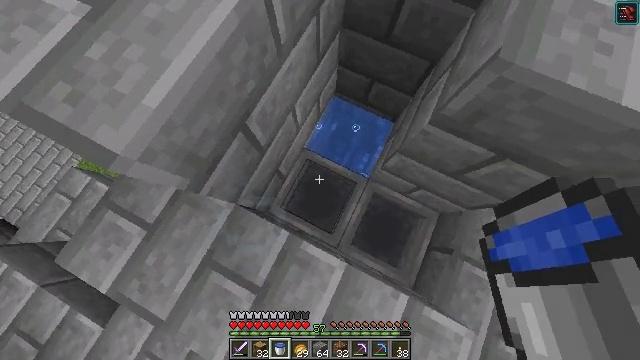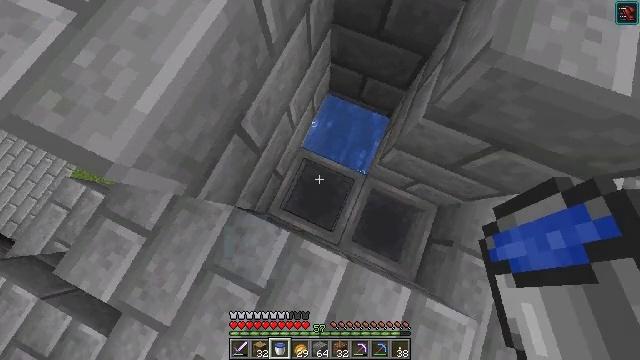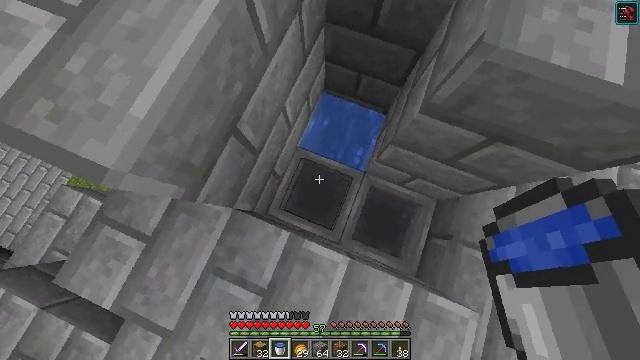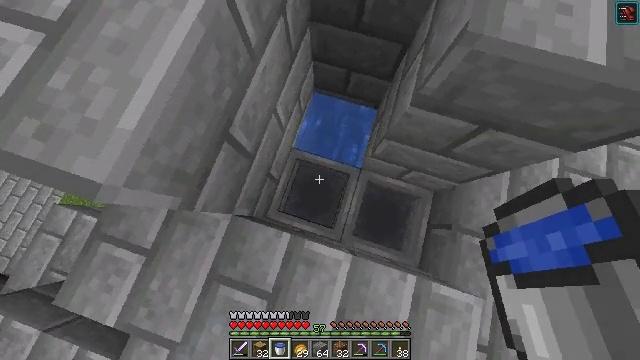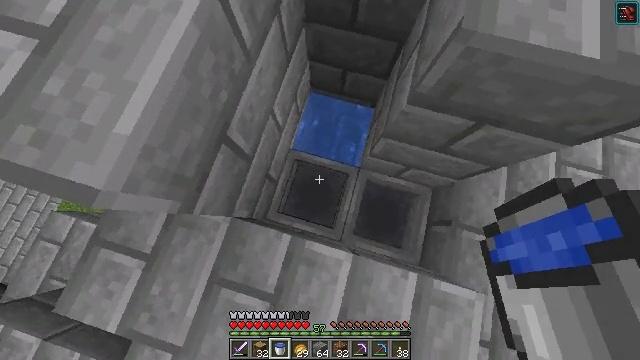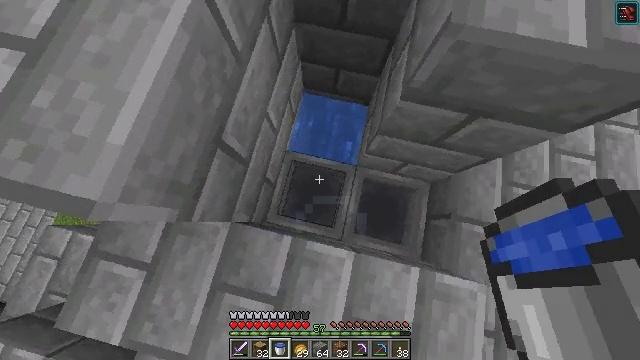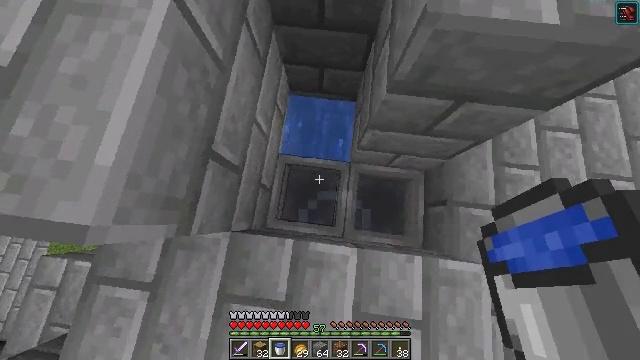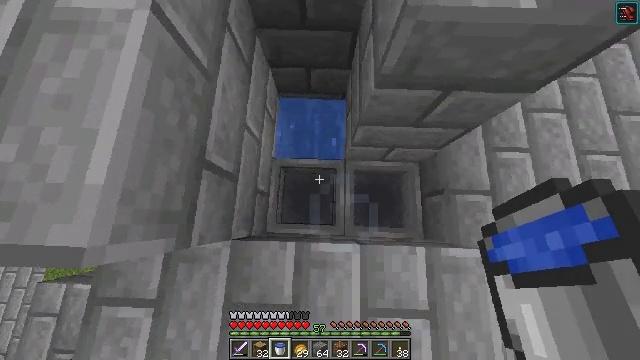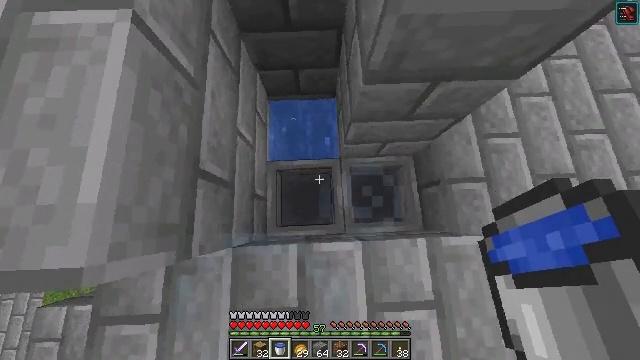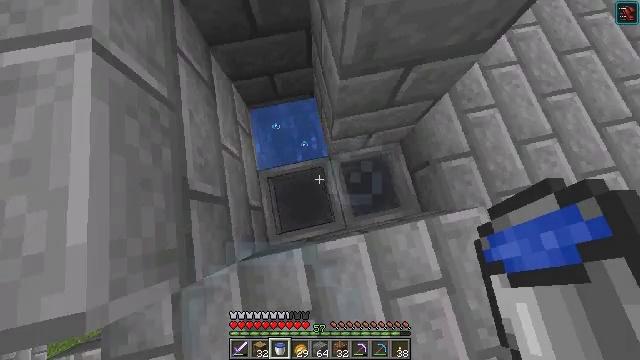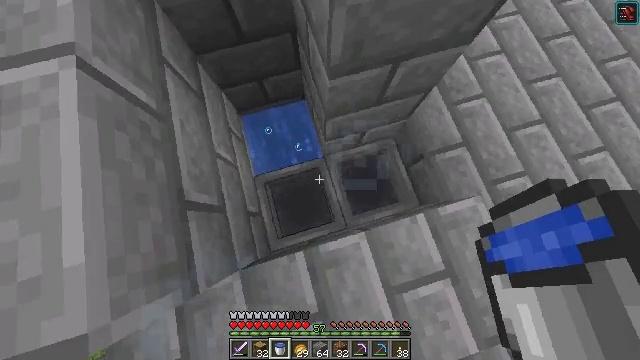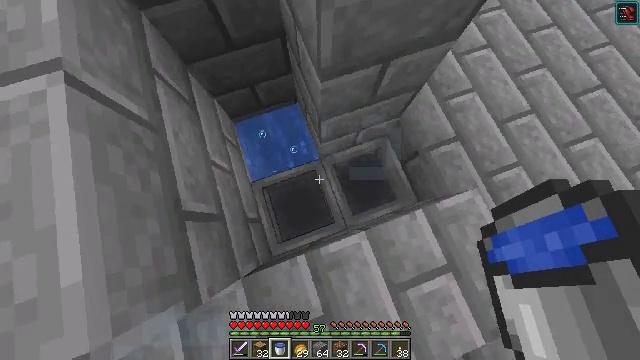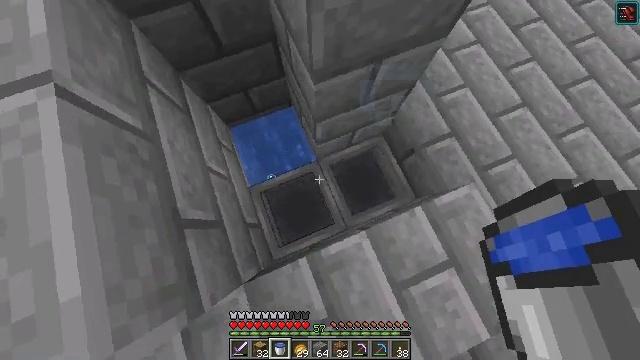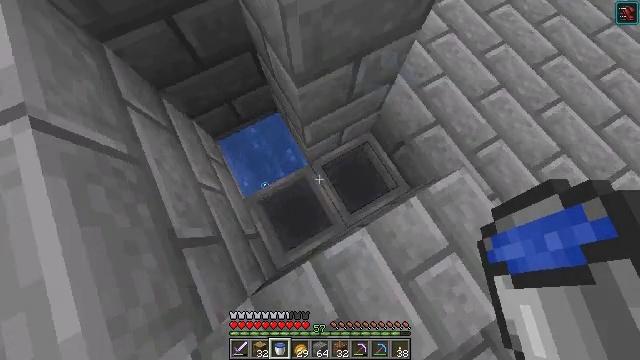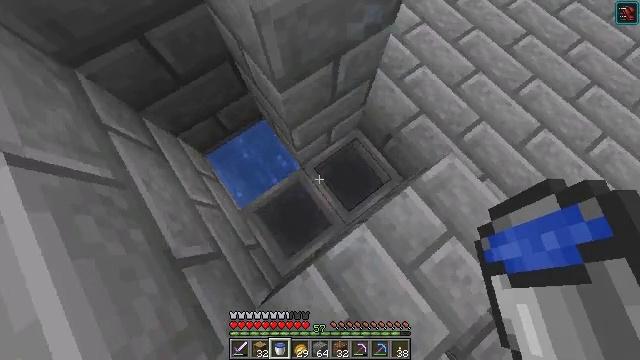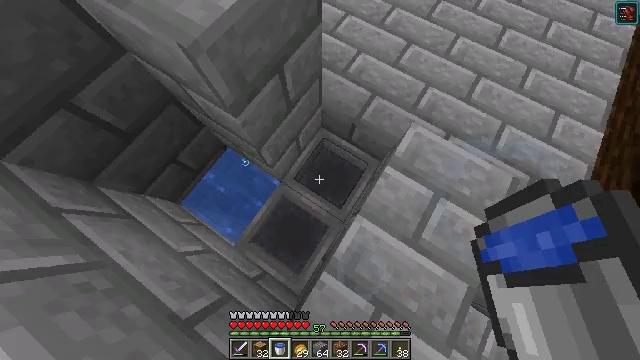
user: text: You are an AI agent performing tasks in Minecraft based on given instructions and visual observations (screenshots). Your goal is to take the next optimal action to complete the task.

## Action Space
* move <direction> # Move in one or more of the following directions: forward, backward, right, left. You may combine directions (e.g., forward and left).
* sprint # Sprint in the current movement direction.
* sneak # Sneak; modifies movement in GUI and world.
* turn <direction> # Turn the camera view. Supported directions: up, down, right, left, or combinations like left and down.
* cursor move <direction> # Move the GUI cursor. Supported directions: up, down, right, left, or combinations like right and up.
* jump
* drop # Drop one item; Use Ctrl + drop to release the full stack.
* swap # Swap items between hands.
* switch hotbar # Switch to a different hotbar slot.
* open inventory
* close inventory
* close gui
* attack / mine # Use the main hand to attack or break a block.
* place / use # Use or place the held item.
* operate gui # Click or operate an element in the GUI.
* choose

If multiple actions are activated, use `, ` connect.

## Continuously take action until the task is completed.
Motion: motion action
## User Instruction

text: Harvest the hopper from its place.
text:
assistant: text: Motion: turn right
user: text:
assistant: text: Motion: turn right
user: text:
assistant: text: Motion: turn right
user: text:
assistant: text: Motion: turn right
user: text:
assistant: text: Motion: turn right
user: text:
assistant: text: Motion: turn right
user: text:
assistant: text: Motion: turn right
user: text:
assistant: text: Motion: turn right
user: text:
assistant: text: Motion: turn right
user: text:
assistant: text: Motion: turn right
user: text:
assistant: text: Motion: turn right
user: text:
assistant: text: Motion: turn right
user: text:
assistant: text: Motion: turn right
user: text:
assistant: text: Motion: turn right
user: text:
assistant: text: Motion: turn right and up
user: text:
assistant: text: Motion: turn right
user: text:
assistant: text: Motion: turn right
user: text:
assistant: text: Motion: turn right
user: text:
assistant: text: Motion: turn right and up
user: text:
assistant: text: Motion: turn right and up
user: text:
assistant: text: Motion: turn right
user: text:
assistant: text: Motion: turn right
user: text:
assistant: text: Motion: turn right
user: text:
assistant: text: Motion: turn right
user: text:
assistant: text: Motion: no_op
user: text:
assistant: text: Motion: turn right
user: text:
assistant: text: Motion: turn right
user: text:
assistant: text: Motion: turn right
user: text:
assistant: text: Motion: turn right
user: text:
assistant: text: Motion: no_op